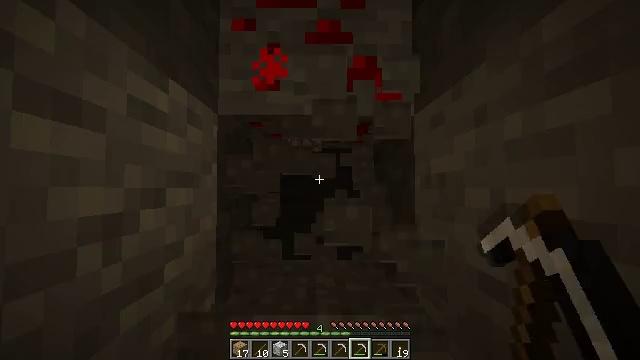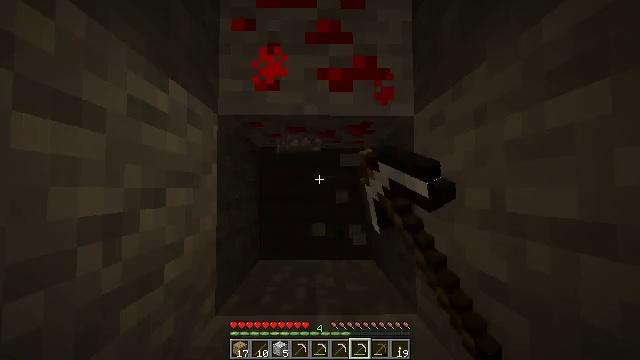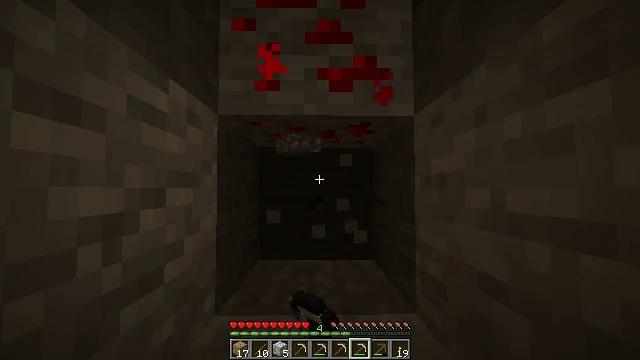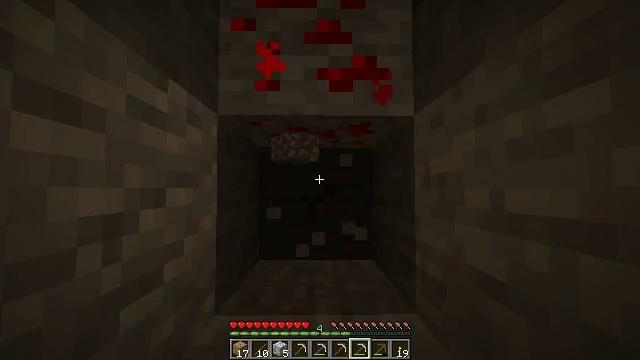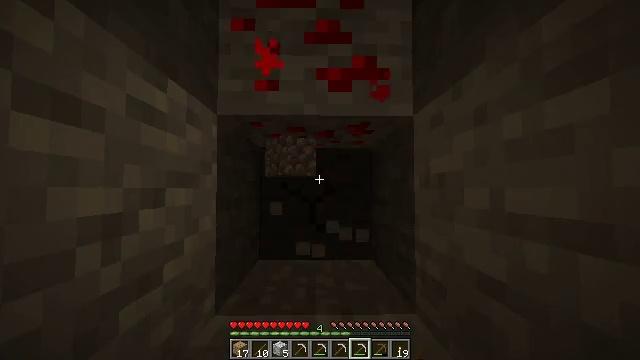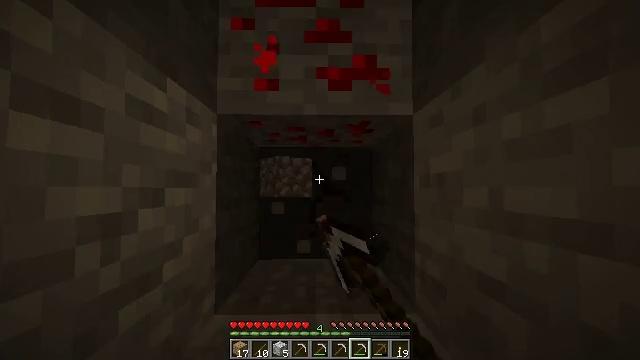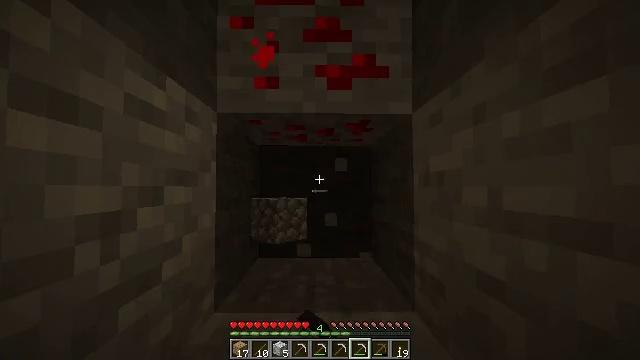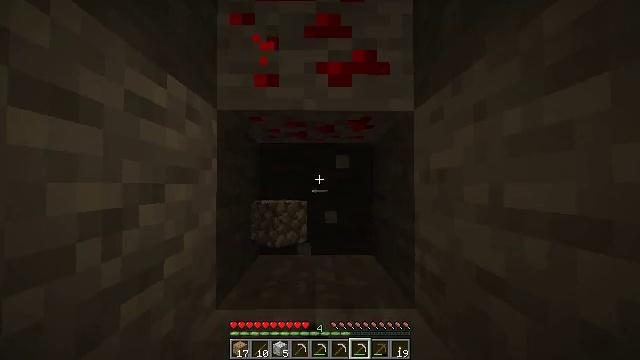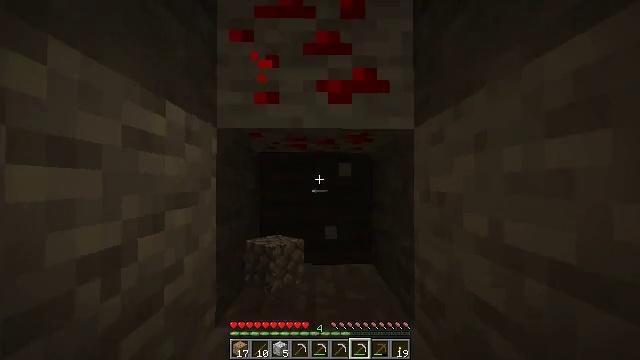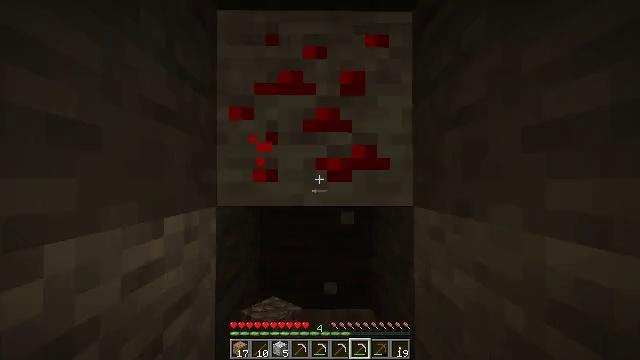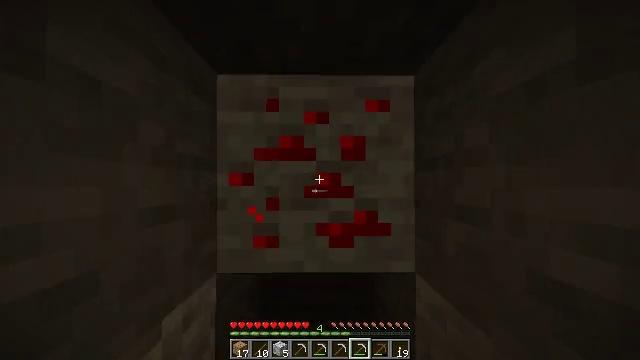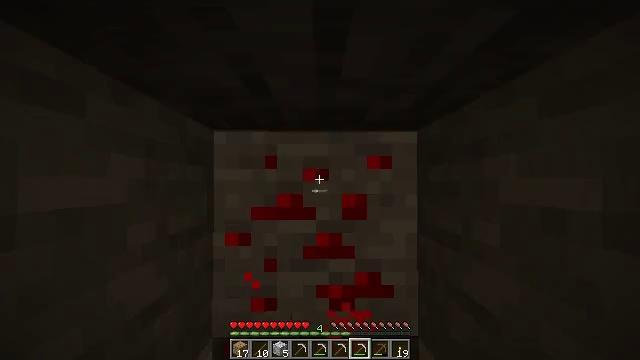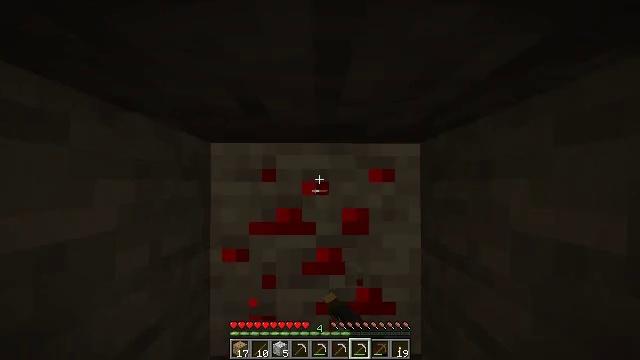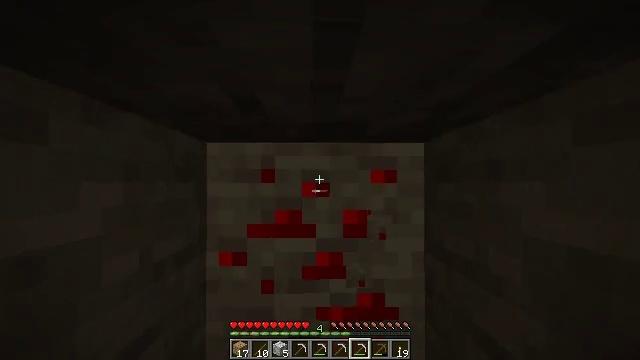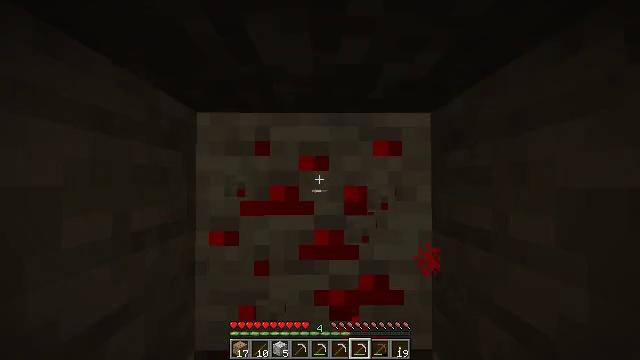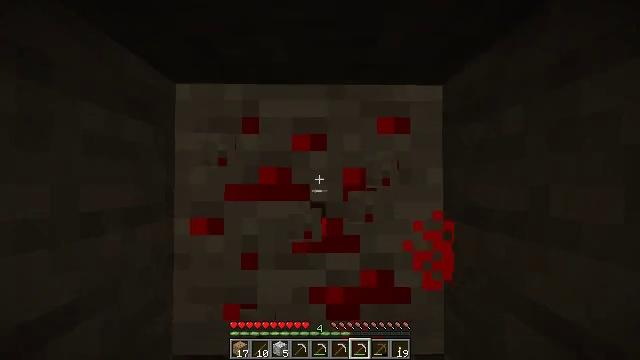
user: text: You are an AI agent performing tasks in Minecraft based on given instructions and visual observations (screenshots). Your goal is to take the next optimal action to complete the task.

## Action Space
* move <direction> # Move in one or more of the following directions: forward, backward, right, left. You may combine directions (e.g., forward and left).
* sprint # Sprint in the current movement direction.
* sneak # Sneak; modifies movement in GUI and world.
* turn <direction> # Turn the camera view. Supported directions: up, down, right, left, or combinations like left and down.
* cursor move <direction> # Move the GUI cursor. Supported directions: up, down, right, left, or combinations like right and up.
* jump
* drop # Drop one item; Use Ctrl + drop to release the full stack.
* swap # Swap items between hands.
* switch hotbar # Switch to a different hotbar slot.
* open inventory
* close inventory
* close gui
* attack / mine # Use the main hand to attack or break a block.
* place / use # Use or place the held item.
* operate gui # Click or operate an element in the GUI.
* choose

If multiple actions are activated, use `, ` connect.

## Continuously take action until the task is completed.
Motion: motion action
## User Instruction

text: Mining redstone ore releases redstone dust.
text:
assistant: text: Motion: attack / mine
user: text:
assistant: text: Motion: attack / mine
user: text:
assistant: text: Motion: move forward, attack / mine
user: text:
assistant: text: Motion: move forward, attack / mine
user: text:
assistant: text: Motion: move forward, attack / mine
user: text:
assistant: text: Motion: move forward
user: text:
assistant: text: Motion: move forward
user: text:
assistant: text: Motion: move forward, jump
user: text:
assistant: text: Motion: move forward, jump
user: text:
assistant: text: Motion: move forward, jump
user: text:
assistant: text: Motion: move forward, attack / mine, jump
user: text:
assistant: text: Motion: move forward, attack / mine, jump
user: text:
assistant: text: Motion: move forward, attack / mine
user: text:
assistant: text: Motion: move forward, attack / mine
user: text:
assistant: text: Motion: move forward, attack / mine
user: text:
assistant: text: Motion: move forward, attack / mine
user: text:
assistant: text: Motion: attack / mine
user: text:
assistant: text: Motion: attack / mine
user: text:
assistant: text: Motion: attack / mine
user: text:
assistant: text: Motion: attack / mine
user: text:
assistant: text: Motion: attack / mine
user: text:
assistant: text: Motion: attack / mine
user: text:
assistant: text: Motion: attack / mine
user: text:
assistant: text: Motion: attack / mine
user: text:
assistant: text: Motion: attack / mine
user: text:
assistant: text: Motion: attack / mine
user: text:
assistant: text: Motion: attack / mine
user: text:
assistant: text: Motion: attack / mine
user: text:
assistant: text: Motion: attack / mine
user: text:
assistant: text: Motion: attack / mine